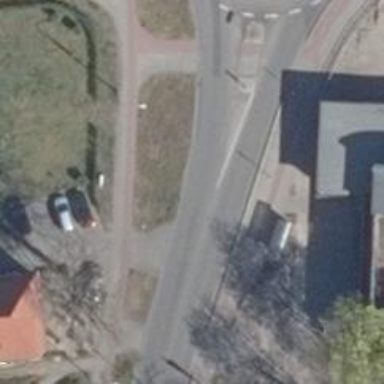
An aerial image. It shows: Public transport stop position.